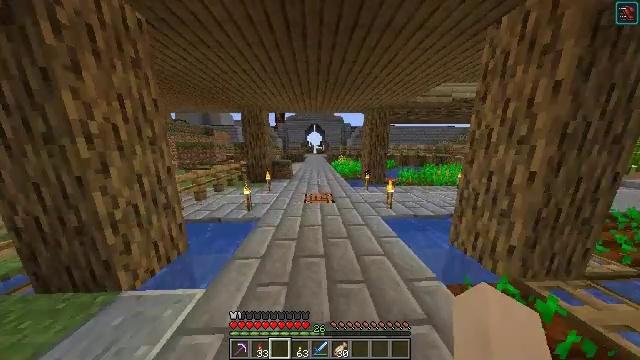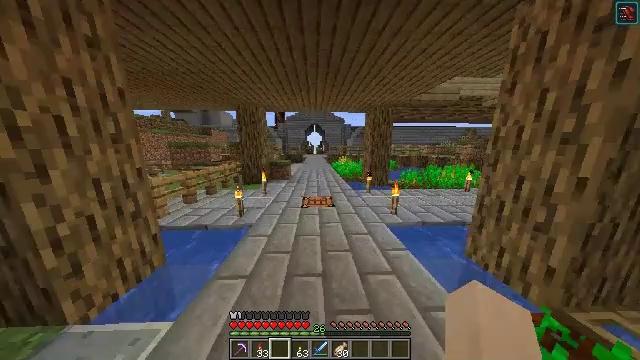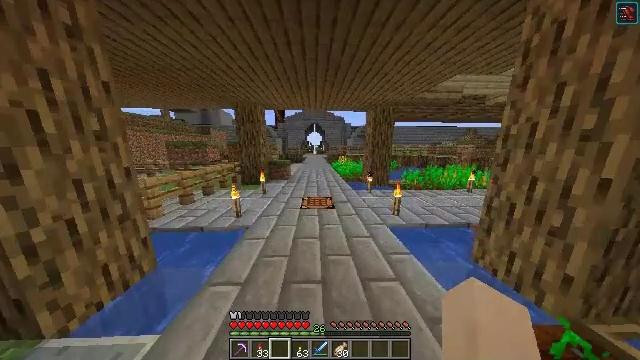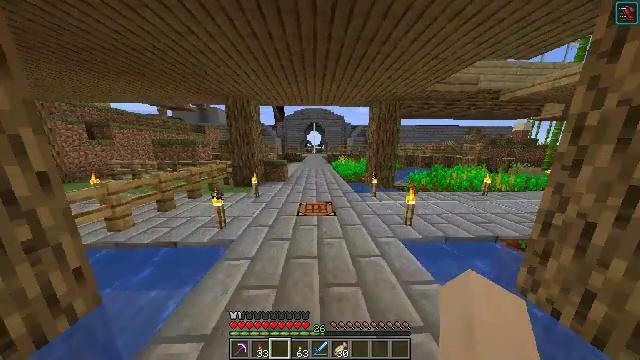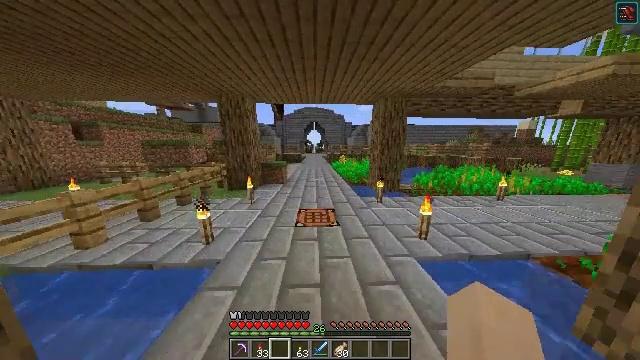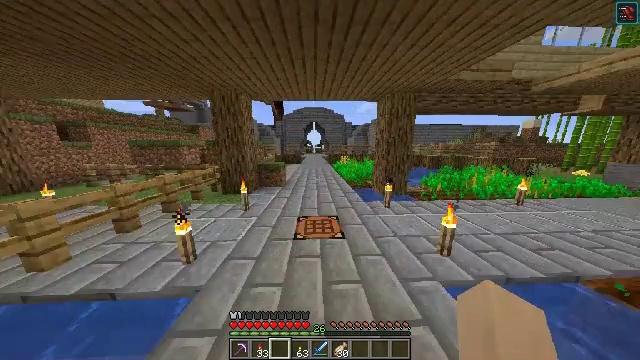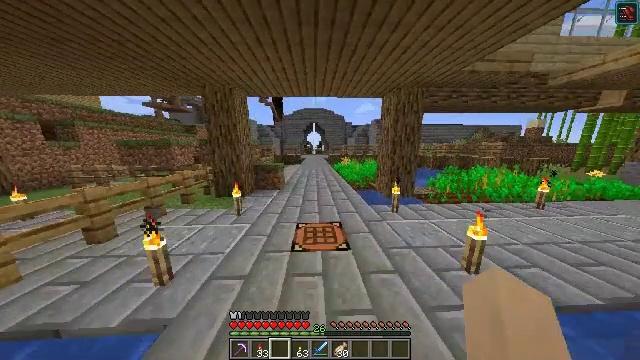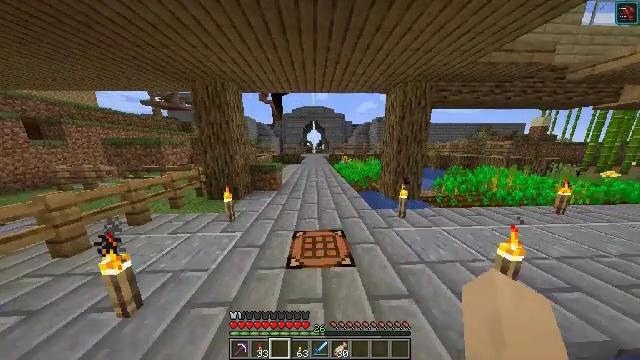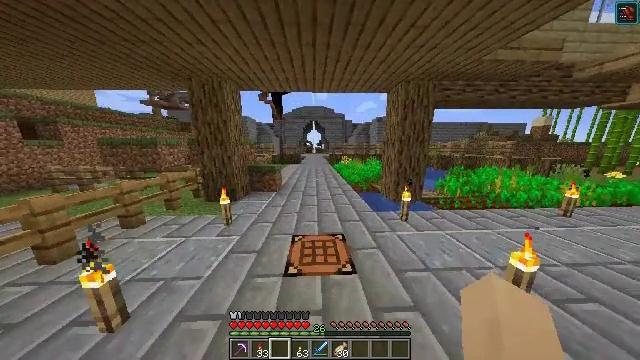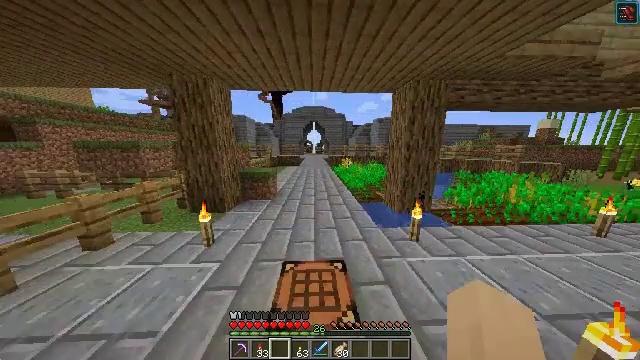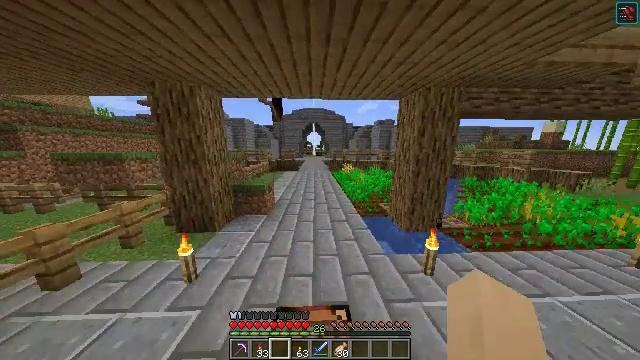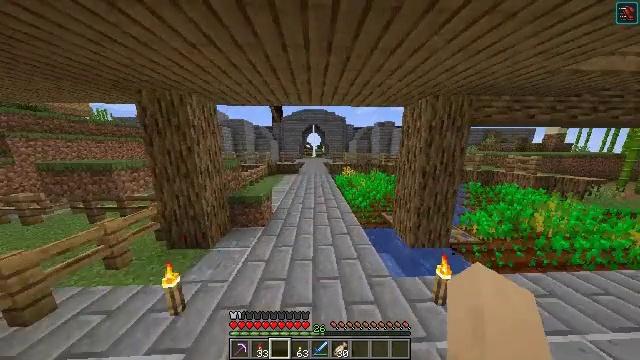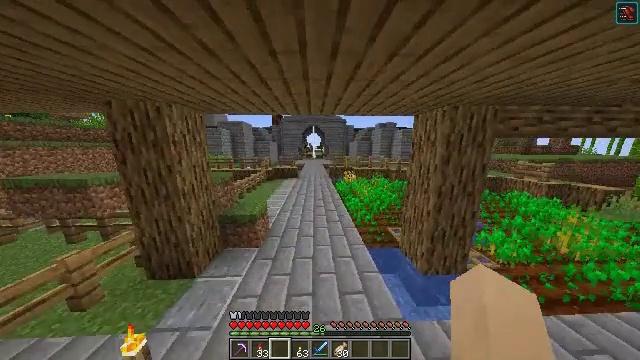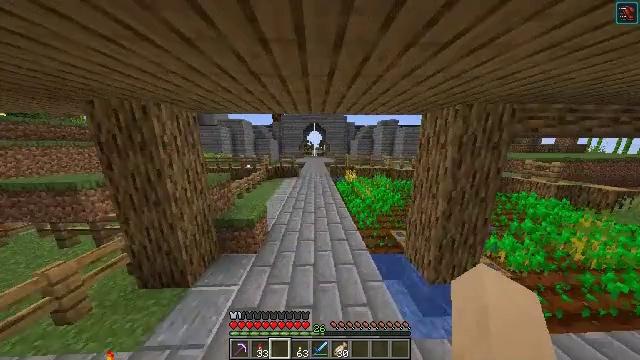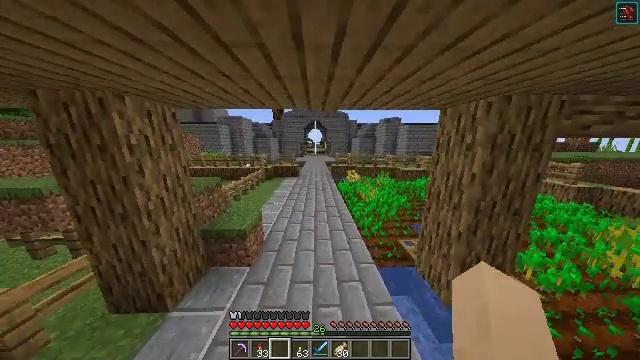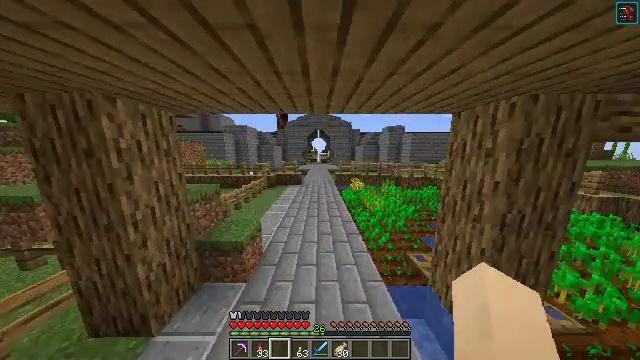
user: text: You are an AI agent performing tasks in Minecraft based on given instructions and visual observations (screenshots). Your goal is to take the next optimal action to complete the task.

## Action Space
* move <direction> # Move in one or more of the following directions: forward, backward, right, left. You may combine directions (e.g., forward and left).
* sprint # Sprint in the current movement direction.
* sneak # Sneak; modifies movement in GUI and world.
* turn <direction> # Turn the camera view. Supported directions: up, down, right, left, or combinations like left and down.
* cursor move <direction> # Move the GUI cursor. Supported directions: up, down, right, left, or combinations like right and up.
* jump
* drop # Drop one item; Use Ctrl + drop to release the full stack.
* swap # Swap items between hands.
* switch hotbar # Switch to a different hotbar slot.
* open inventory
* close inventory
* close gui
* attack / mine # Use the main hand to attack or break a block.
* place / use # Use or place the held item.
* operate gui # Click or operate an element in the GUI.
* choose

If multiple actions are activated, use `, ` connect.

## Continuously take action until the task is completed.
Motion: motion action
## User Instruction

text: Craft the emerald block at the crafting table.
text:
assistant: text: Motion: move forward
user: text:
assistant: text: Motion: move forward
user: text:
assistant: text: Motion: move forward
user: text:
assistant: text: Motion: move forward
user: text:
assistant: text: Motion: move forward
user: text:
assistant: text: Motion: move forward
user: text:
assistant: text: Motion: move forward
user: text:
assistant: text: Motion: move forward
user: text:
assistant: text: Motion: move forward, jump
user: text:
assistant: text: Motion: move forward, jump
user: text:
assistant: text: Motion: move forward, jump
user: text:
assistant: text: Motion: move forward
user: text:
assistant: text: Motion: move forward
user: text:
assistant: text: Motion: move forward
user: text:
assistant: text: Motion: move forward, turn left and up
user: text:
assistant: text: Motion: move forward, turn left and up
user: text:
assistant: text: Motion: move forward
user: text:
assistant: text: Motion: move forward, turn right
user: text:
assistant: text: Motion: move forward, turn right
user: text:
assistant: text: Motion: move forward, turn down
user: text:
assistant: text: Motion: move forward
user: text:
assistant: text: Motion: move forward
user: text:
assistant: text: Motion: move forward, turn left
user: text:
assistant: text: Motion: move forward, turn left
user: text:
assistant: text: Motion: move forward, turn left
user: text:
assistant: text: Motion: move forward, turn left
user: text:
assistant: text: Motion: move forward, jump
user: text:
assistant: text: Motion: move forward, jump
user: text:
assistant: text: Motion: move forward, jump
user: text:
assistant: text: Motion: move forward, jump